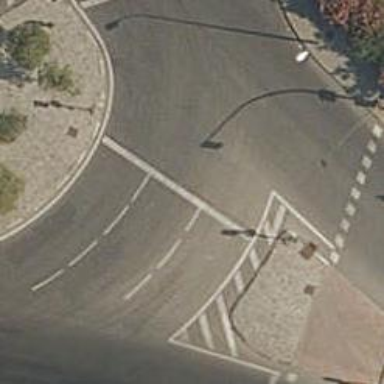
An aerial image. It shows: Road with traffic signals.